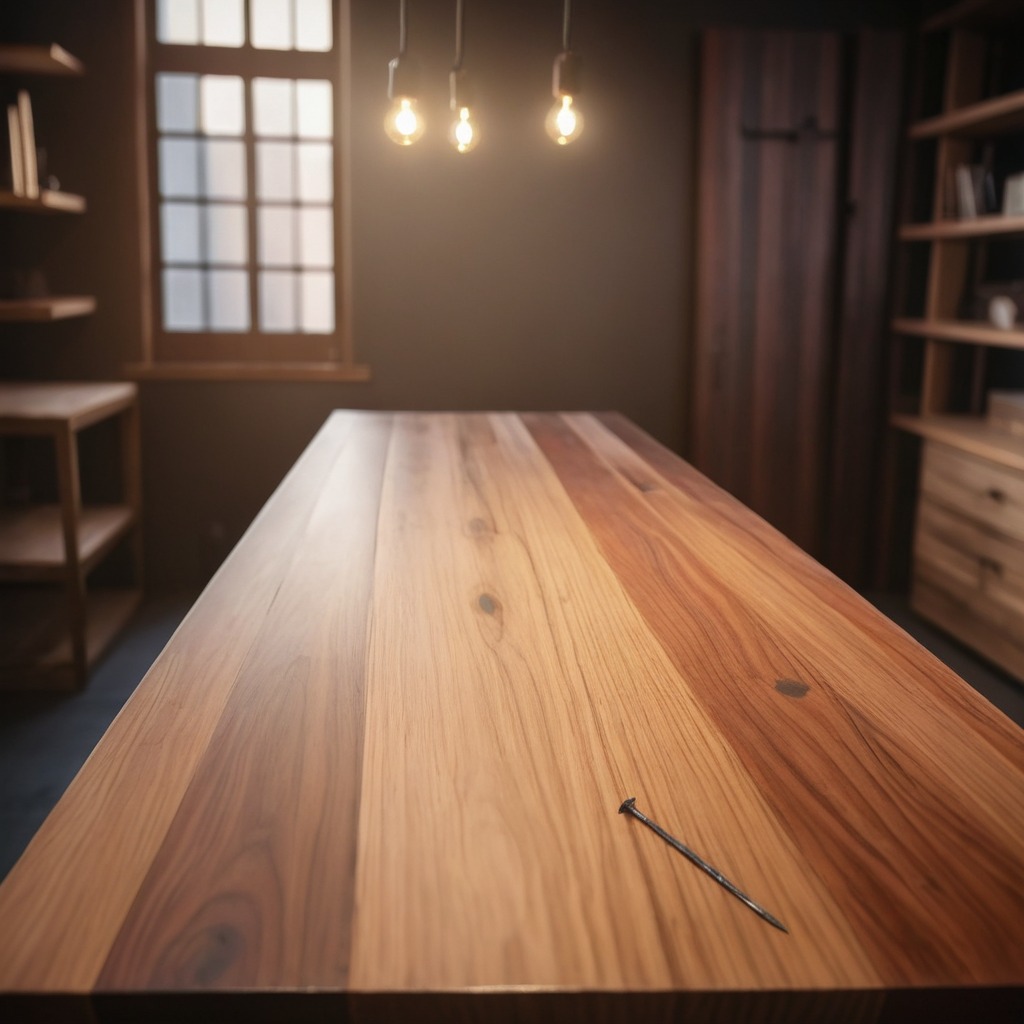
An iron nail is lying on a wooden table in a carpentry studio.